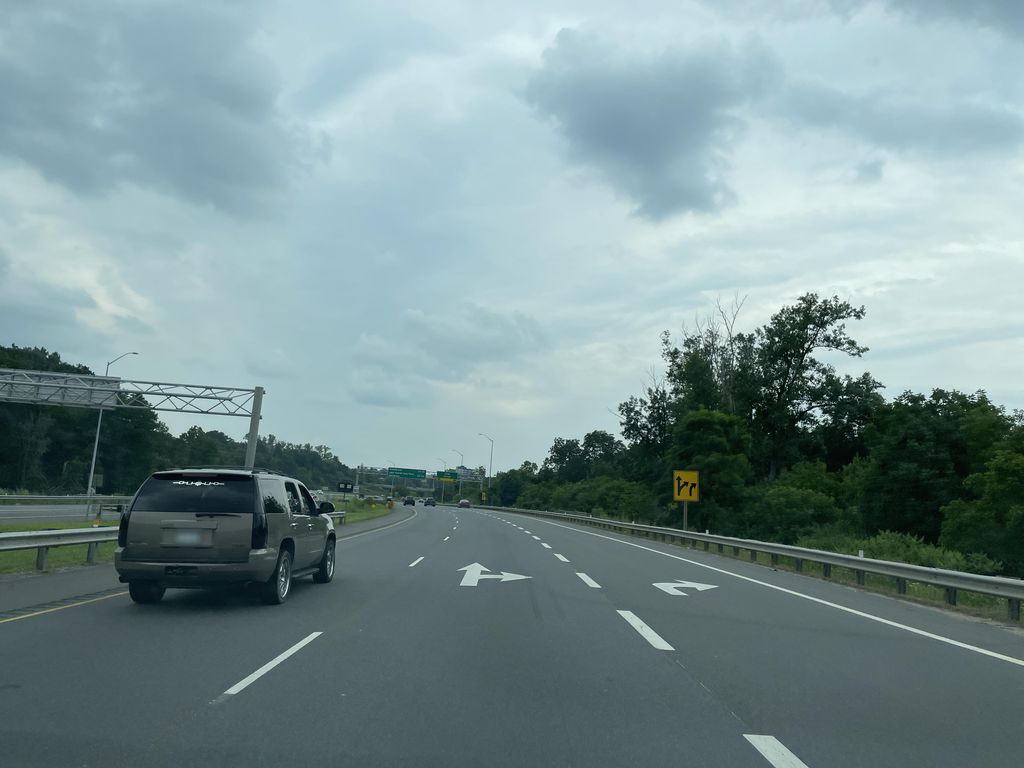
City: hamilton